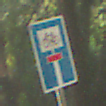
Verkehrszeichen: SackgasseRadverkehrDurchlaessig
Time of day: SunriseSunset
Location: Outdoor (Suburban)
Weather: Clear
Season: NotSpecified
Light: Natural